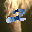
Label: 2